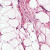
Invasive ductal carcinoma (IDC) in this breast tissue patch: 0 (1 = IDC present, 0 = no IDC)